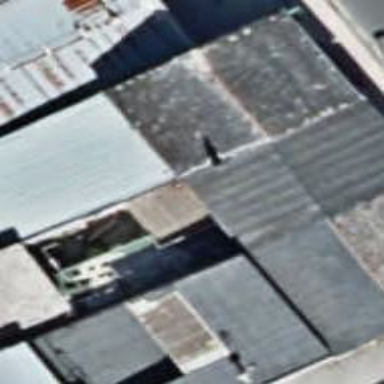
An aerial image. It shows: Industrial building.